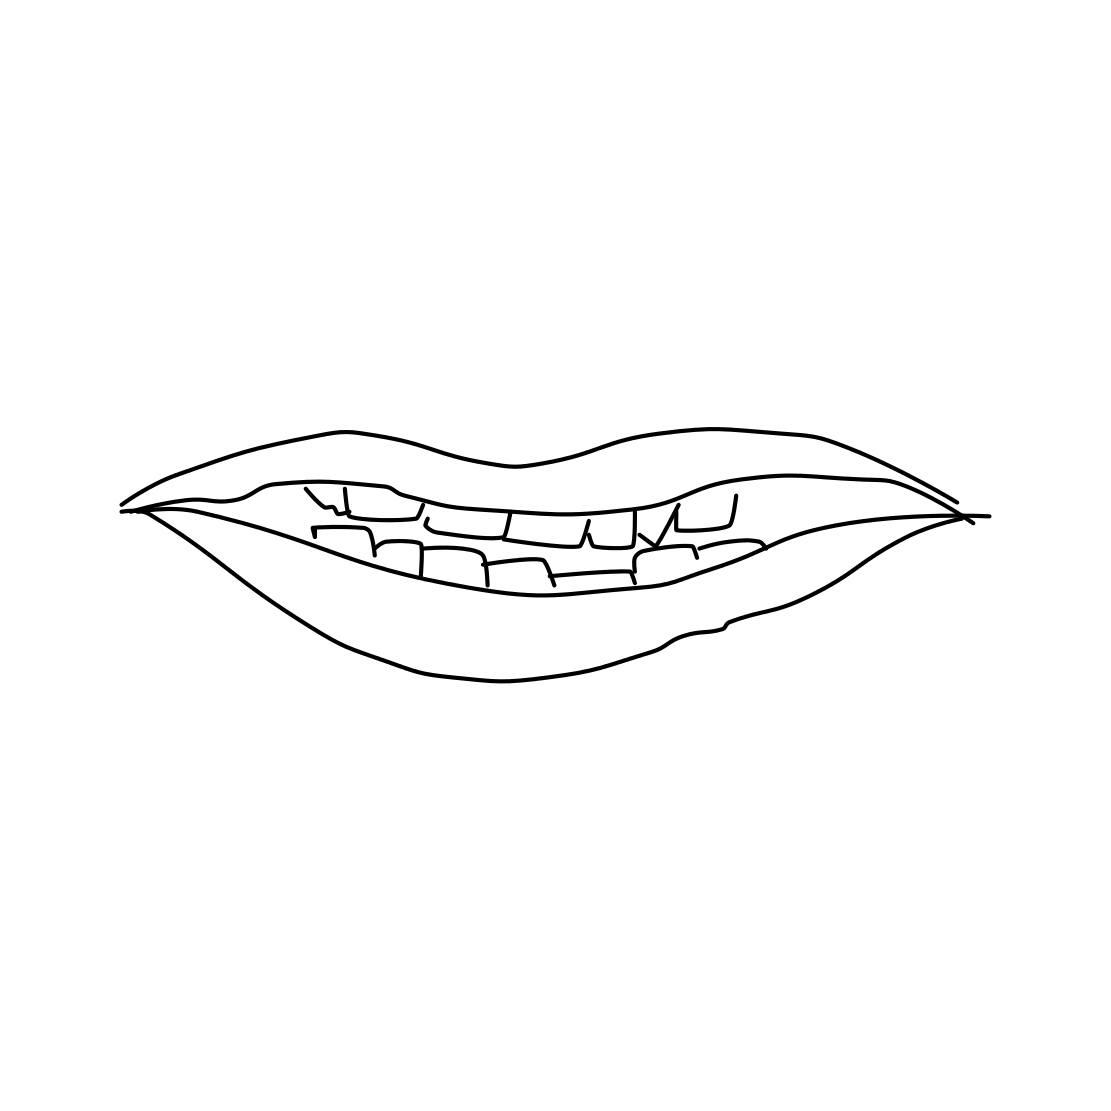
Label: mouth